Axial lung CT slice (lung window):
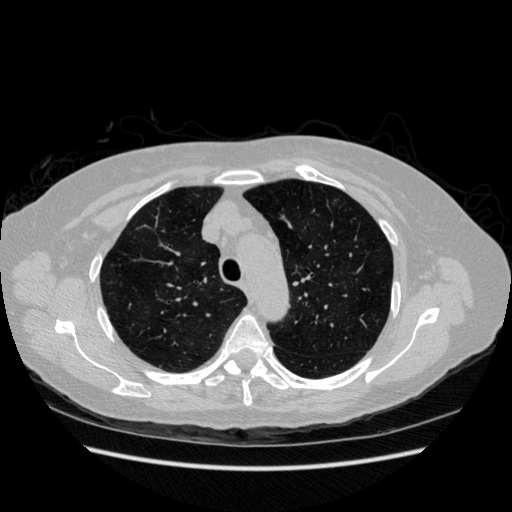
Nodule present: no